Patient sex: F
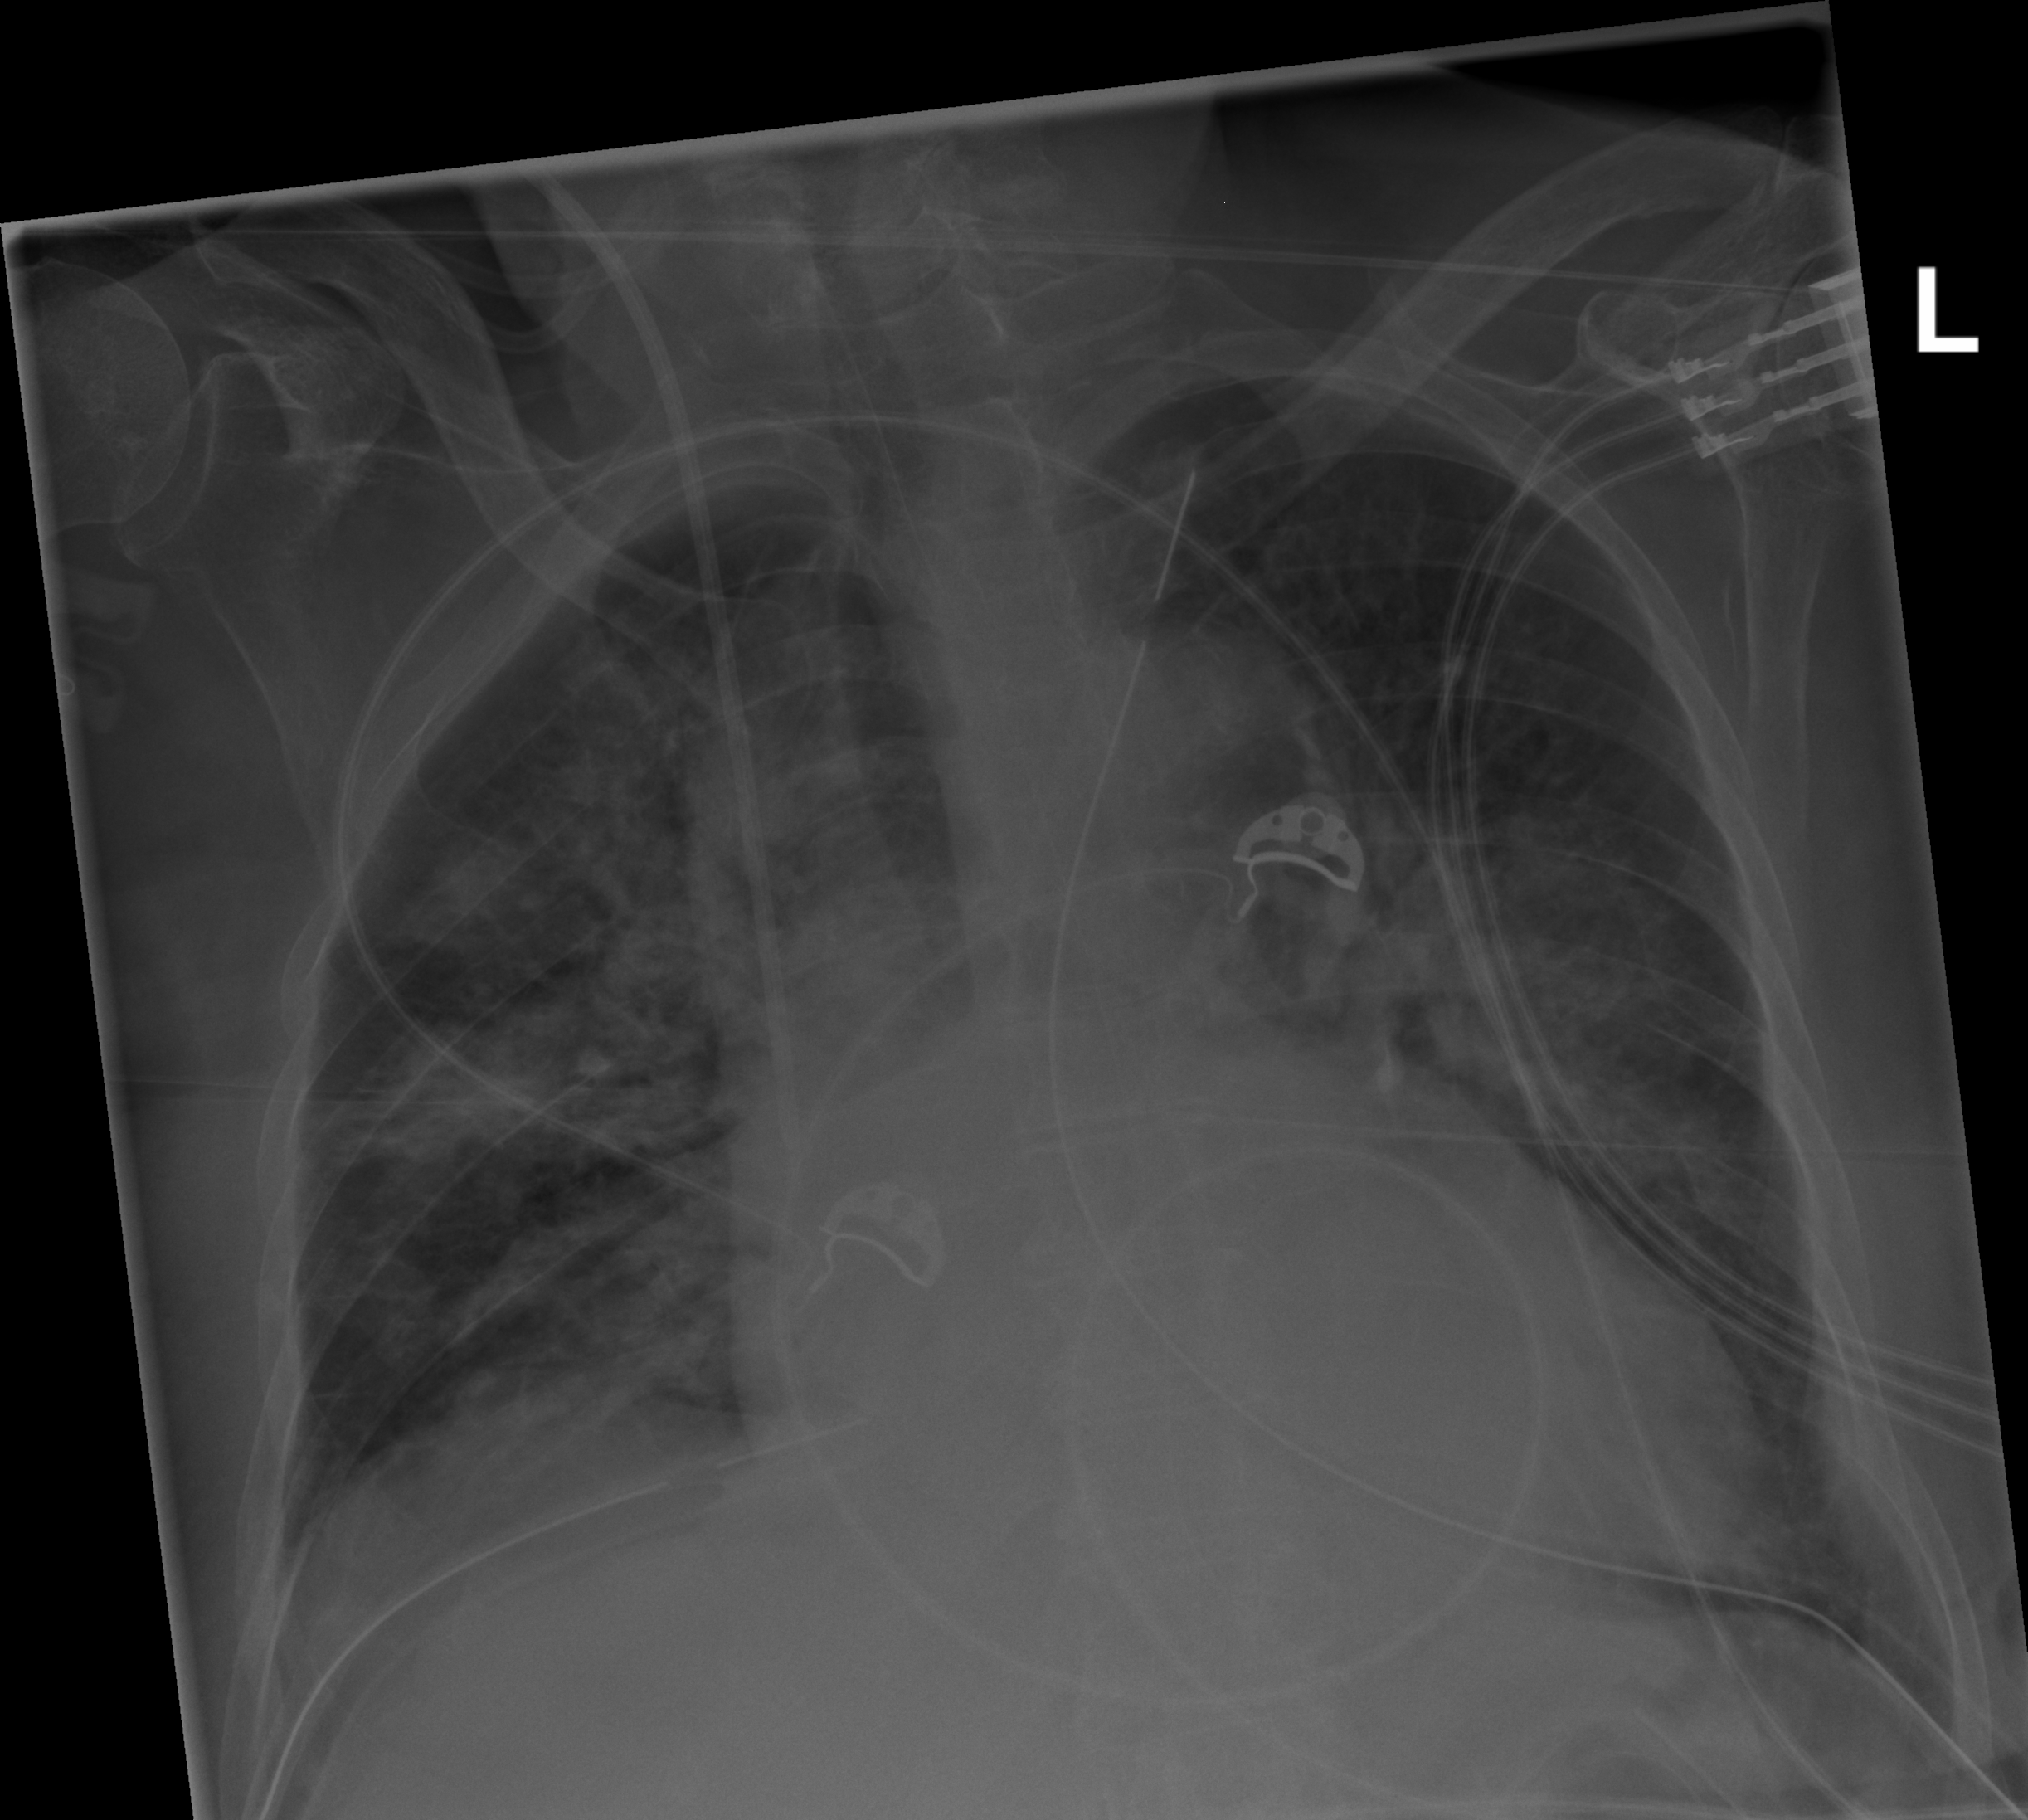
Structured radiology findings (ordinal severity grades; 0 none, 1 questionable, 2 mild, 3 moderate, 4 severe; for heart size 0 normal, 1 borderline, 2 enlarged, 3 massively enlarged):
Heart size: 2
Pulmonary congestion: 2
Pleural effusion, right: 1
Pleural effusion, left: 1
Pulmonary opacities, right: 3
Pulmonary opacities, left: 3
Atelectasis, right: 2
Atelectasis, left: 2